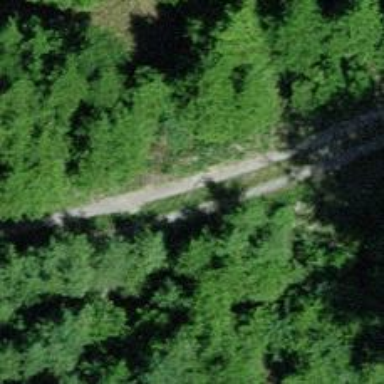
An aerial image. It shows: Unpaved track with grade2 tracktype.